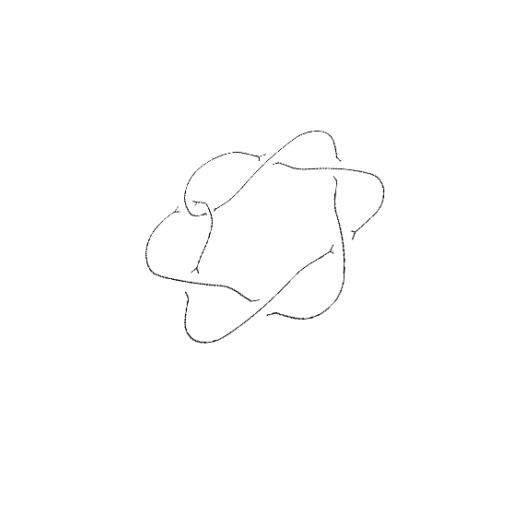
Crossing number: 7